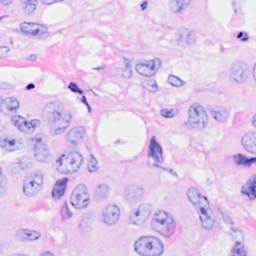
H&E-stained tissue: Breast